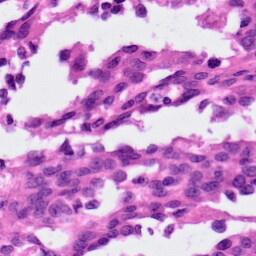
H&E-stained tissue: Ovarian